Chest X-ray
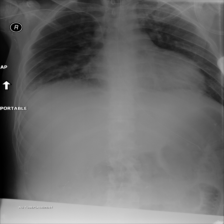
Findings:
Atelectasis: negative
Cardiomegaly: negative
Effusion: positive
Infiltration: negative
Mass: negative
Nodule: negative
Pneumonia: negative
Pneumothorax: negative
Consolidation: negative
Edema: negative
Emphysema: negative
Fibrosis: negative
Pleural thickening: negative
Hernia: negative